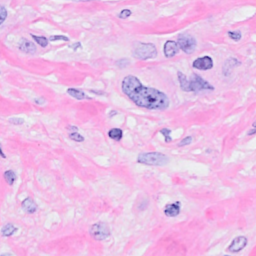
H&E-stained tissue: Breast